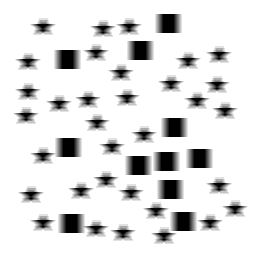
Squares: 11
Triangles: 0
Stars: 33
Total shapes: 44